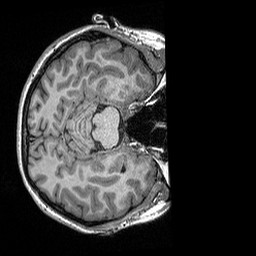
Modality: T1w
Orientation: axial
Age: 18
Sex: female
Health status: healthy
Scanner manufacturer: siemens
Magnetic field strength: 3 T
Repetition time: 2.3 s
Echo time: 0.00298 s